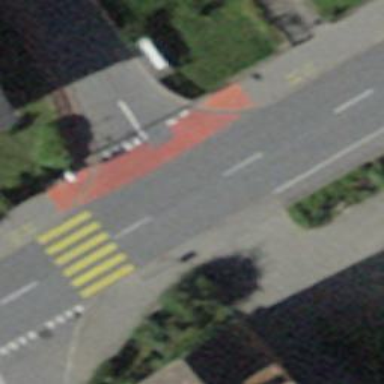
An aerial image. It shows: Marked road crossing featuring surface markings.